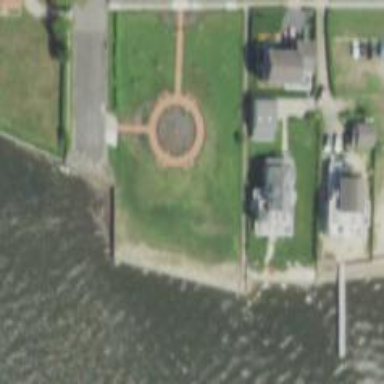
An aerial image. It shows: Memorial site with historic significance.